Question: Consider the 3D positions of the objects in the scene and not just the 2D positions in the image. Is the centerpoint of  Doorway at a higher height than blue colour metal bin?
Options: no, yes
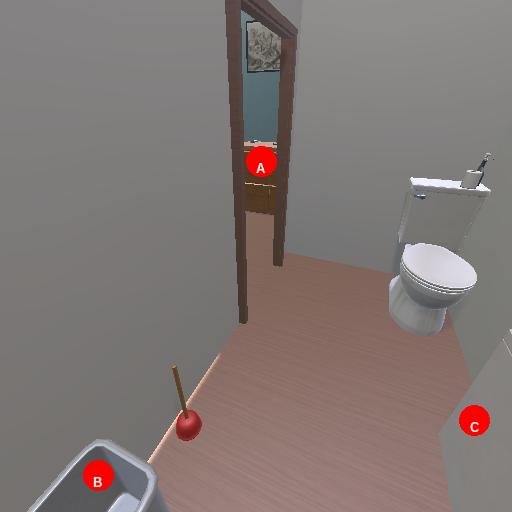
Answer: no